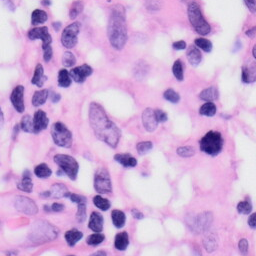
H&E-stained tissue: Skin